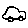
Label: car